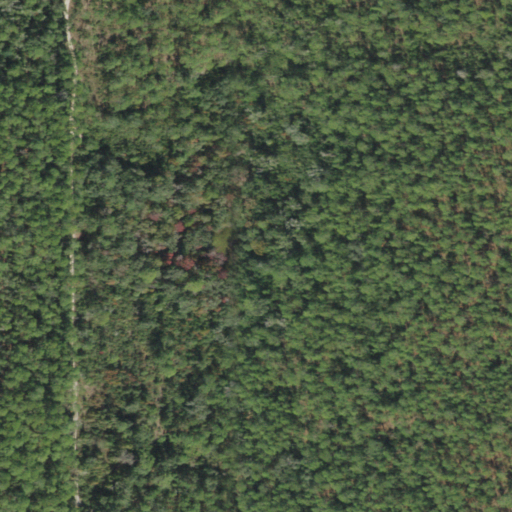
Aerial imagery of depression(s) in Florida named Brush Sink containing evergreen forest and grassland